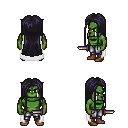
a pixel art fantasy rpg character, male body template, orc, green skin, white cape, metal pants, raven extra-long hairstyle, brown shoes, dagger, four views (front, back, left, right), 2x2 character sprite sheet, small pixel art, hard edges, no anti-aliasing